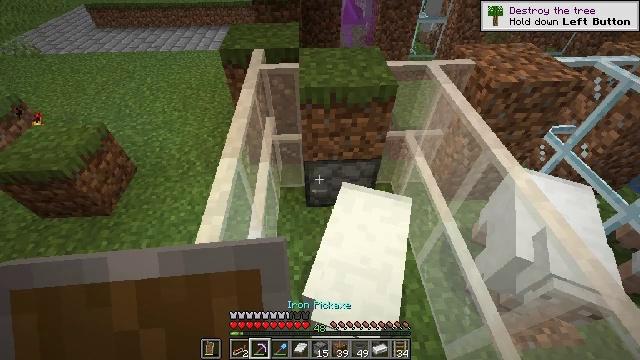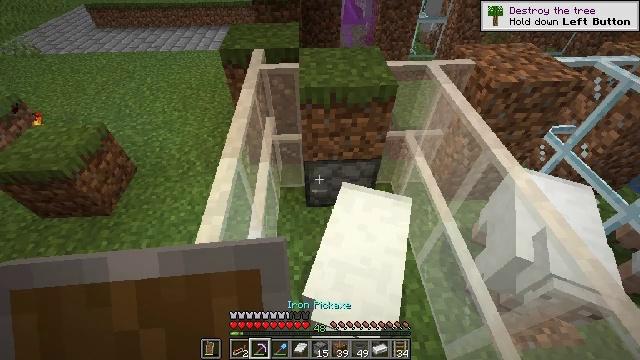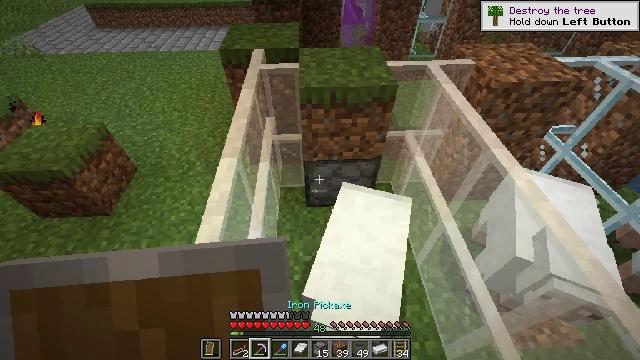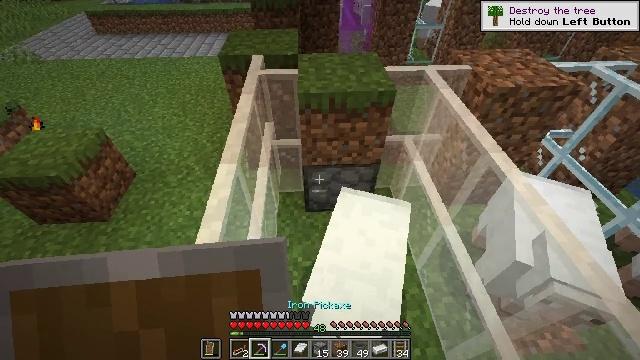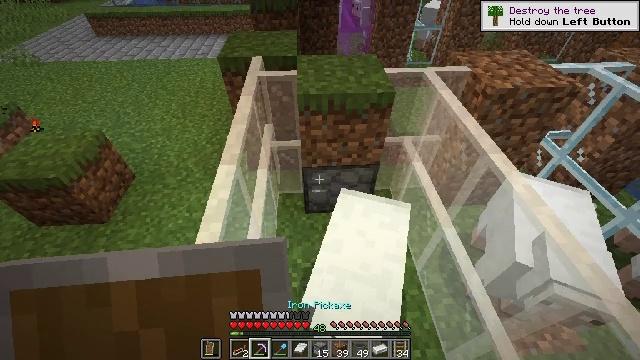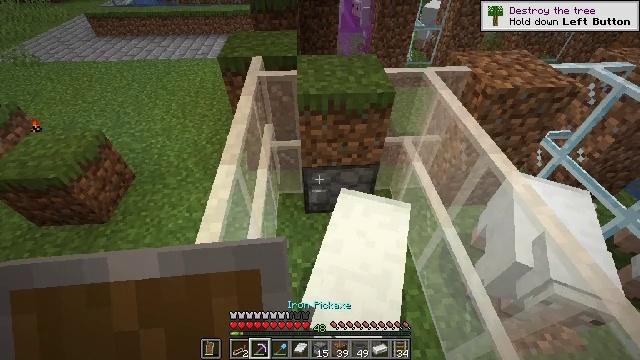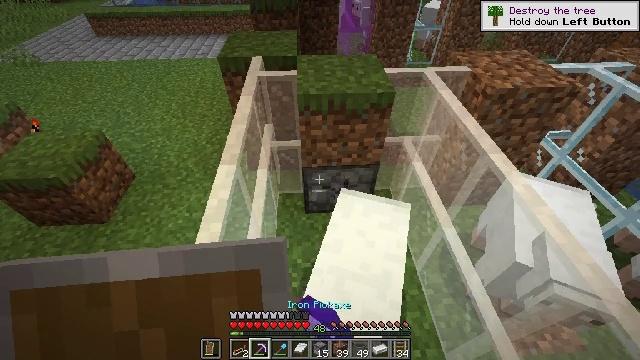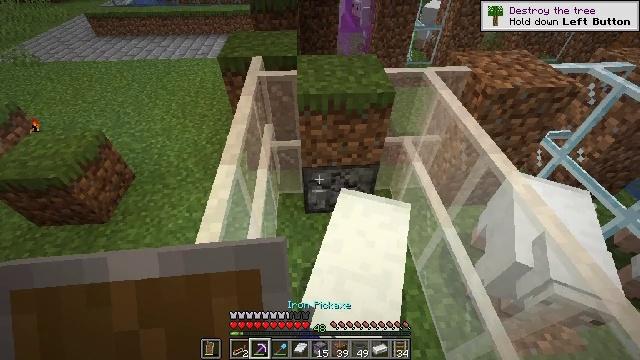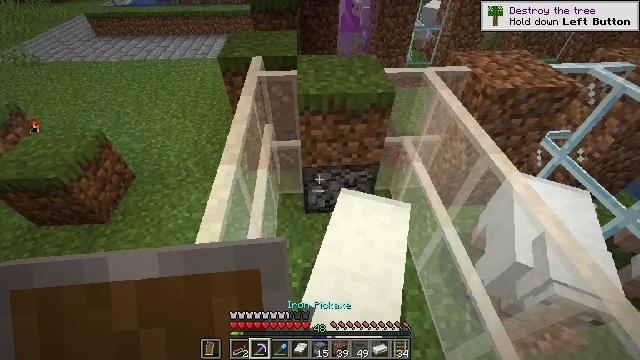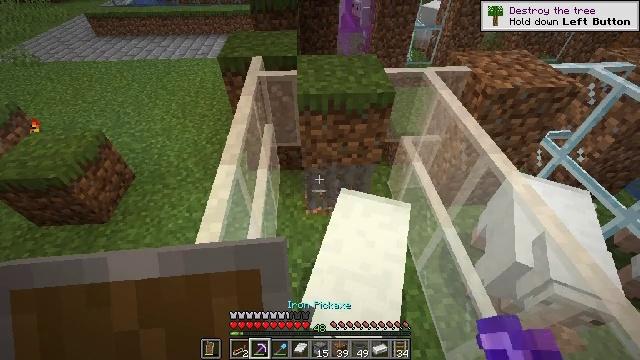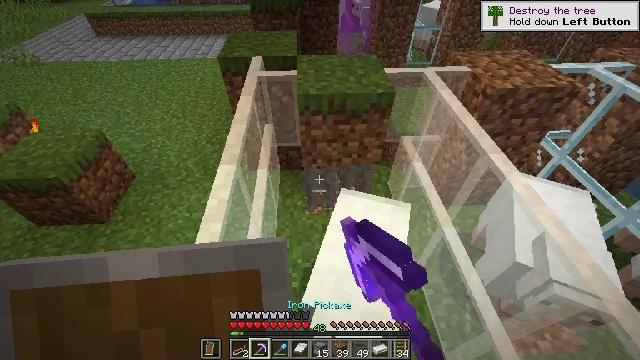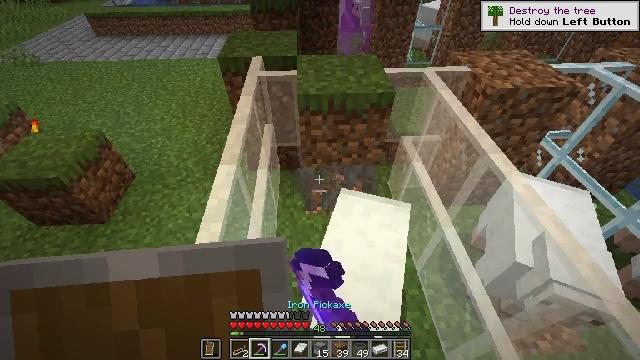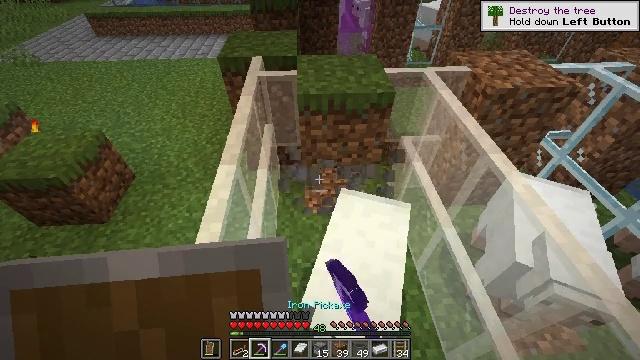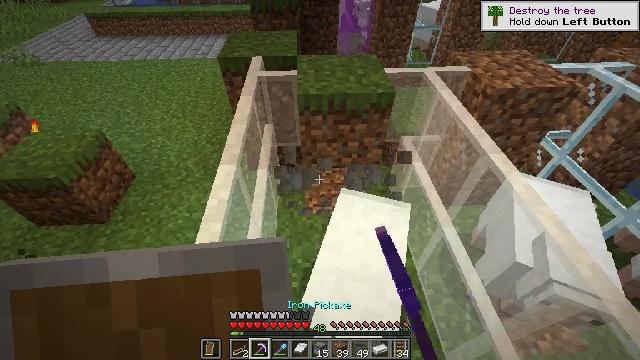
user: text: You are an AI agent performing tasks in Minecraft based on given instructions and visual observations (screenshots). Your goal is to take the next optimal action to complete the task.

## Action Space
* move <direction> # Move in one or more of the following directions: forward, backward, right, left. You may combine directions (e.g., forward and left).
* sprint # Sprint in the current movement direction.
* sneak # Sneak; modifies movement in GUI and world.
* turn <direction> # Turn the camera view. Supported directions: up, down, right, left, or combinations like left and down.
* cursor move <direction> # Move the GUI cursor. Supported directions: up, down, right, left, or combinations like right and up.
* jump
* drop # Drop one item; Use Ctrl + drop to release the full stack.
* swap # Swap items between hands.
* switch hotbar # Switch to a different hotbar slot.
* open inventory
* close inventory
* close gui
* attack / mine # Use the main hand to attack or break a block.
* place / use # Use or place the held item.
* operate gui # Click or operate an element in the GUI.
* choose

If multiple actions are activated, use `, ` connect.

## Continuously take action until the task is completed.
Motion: motion action
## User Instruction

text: Retrieve the dispenser by attacking it.
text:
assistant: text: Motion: sneak
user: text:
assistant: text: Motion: sneak
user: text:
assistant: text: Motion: sneak, turn up
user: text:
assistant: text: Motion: sneak
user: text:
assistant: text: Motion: sneak, attack / mine
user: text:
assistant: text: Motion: sneak, attack / mine
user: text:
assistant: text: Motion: sneak, attack / mine
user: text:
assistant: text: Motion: sneak, attack / mine
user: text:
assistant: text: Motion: sneak, attack / mine
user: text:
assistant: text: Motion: sneak, attack / mine
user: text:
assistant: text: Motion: sneak
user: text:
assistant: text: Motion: sneak
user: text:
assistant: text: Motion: sneak
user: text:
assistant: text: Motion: sneak